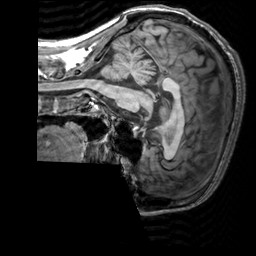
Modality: T1w
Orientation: sagittal
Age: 26
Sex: male
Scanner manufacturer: siemens
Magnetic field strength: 3 T
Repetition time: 2.3 s
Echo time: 0.00303 s